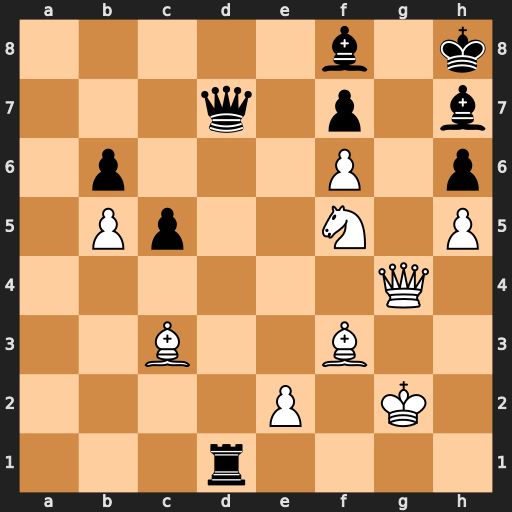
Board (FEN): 5b1k/3q1p1b/1p3P1p/1Pp2N1P/6Q1/2B2B2/4P1K1/3r4
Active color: w
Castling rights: -
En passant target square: -
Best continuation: Qg7+ Bxg7 fxg7+ Kg8 Nxh6#